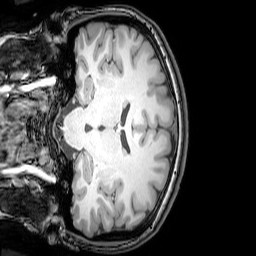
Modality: T1w
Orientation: coronal
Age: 21
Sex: female
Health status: healthy
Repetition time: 0.081 s
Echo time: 0.037 s